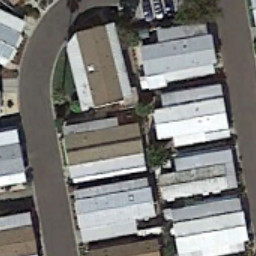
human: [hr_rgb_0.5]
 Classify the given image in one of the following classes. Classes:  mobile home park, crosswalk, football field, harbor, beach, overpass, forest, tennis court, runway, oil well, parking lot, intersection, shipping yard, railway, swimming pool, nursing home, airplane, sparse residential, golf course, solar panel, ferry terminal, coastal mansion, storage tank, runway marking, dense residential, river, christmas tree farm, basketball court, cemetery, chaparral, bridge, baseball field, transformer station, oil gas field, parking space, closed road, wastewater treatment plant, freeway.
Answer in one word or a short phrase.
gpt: mobile home park